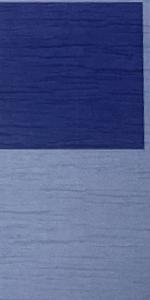
Label: Empty